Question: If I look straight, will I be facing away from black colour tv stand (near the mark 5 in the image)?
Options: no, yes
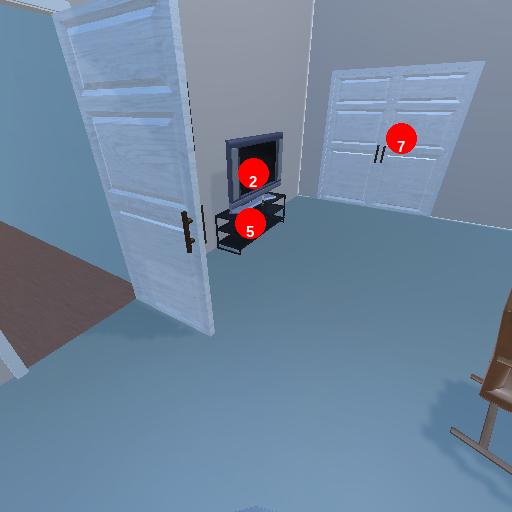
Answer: no